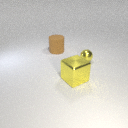
large brown rubber cylinder behind large yellow metal cube